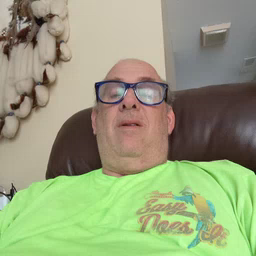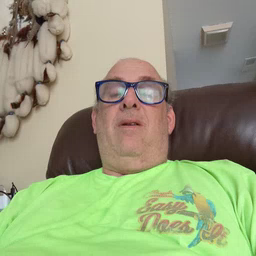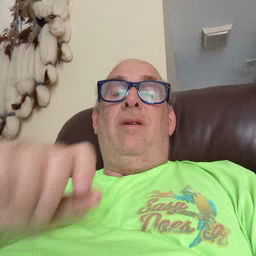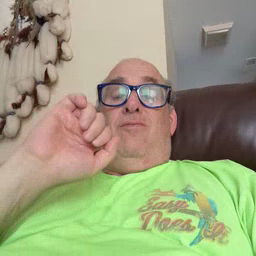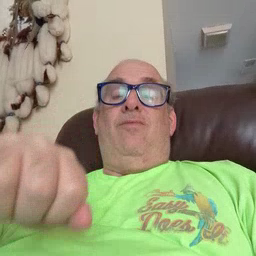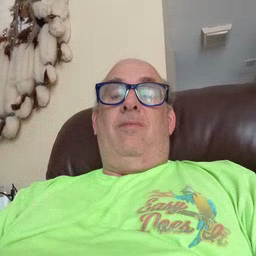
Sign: can